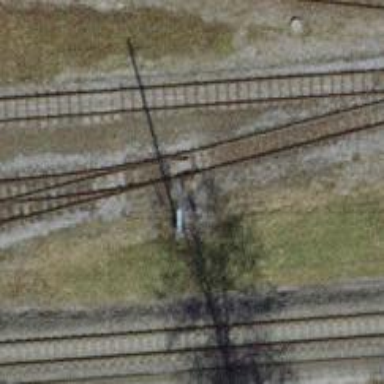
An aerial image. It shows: Railway switch.